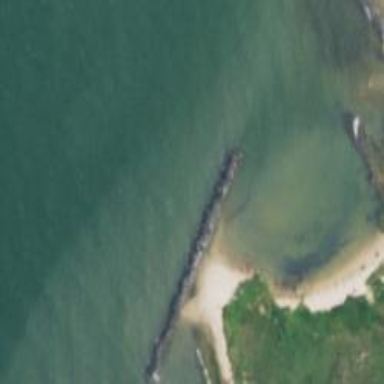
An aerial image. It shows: Breakwater structure.